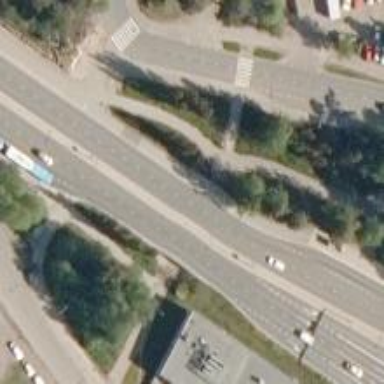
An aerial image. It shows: Asphalt cycleway.